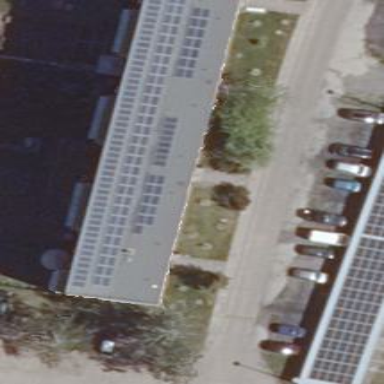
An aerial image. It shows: Residential building with small solar photovoltaic panel generator providing electricity.